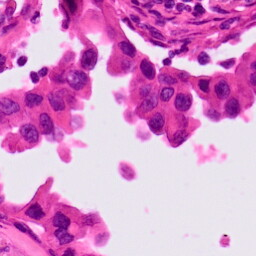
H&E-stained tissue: Lung